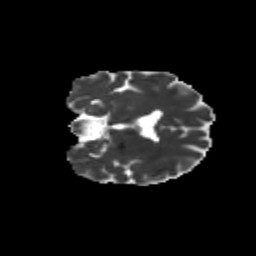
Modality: MD
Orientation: coronal
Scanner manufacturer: siemens
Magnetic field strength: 3 T
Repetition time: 9.2 s
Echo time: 0.084 s